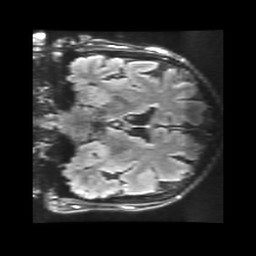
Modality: FLAIR
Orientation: coronal
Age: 63
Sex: female
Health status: healthy
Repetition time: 12 s
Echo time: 0.09782 s